Question: What's the name of this Component in winform VS2010?

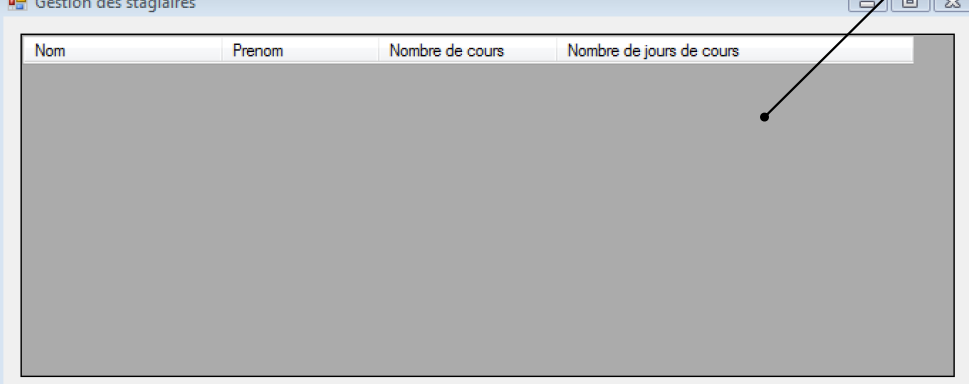
Answer: looks like the 'DataGridView' to me.